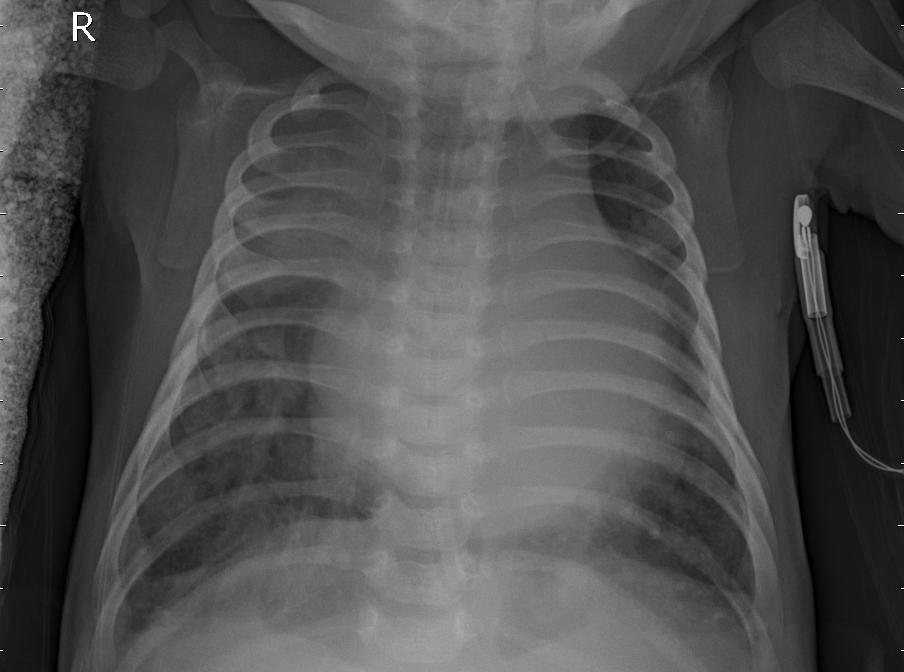
Diagnosis: PNEUMONIA